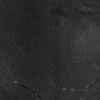
Label: not_dusty